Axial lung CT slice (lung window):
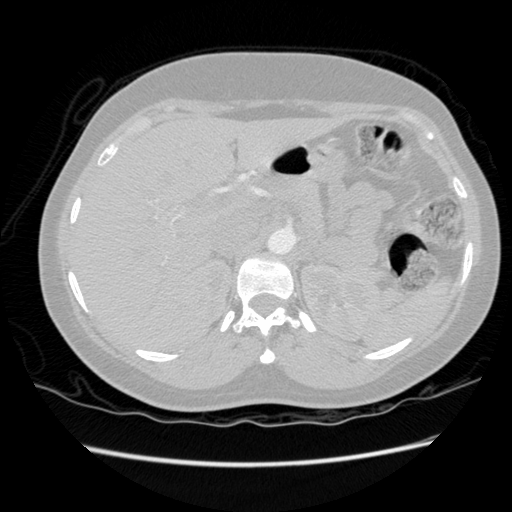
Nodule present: no